Question: in my project i have an xmlhttprequest object like this:

now in my script i need to create a textnode with parameters of response object like this
'''
if (typeof(response.serps) === 'undefined' || response.serps === null) {
tse3 = document.createTextNode("NO DATA");
} else {
tse3 = document.createTextNode(response.serps.1.headline+"<br>"+response.serps.1.url);
}
'''
but the editor make error in response.serps.1 (when i write 1 number).
How can i take data from this node with numbers?
Thanks in advance
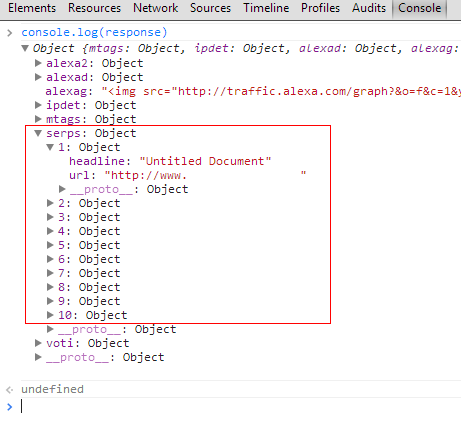
Answer: You need to use the bracket notation to access properties which are numbers:
'''
response.serps[1].headline
'''